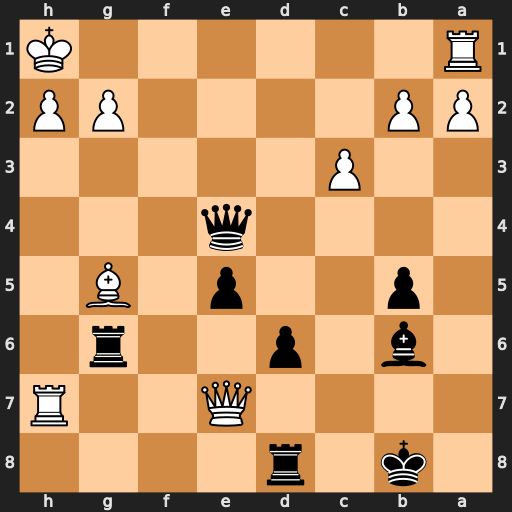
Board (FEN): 1k1r4/4Q2R/1b1p2r1/1p2p1B1/4q3/2P5/PP4PP/R6K
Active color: b
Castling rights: -
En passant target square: -
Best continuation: Rxg5 Qxg5 Qxh7